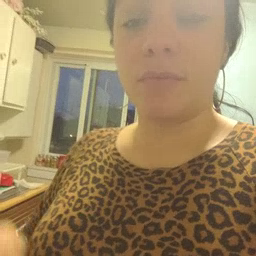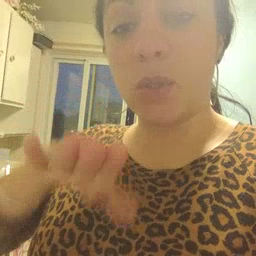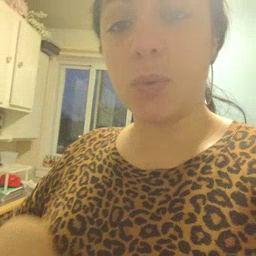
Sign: into